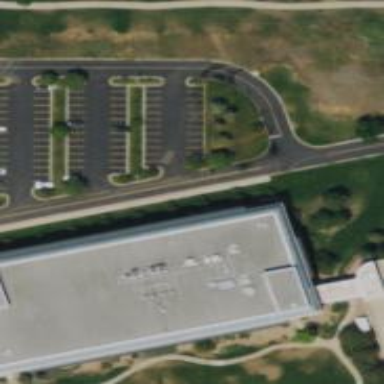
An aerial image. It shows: Parking space is available.